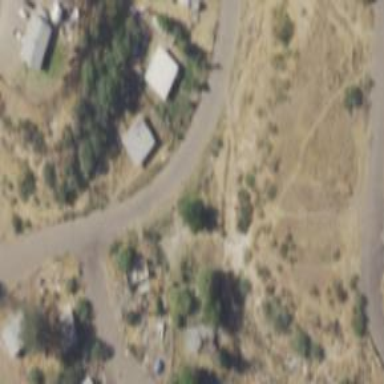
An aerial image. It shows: Residential road.